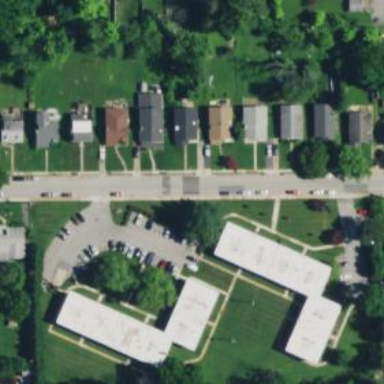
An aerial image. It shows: Neighborhood.